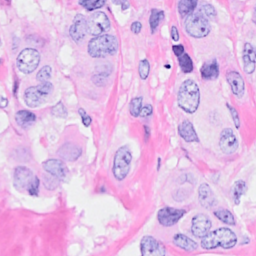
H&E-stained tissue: Breast